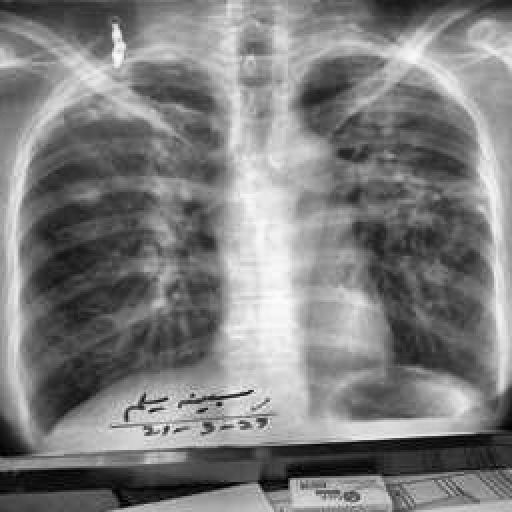
Finding: TUBERCULOSIS